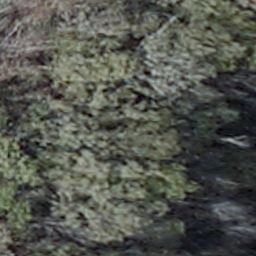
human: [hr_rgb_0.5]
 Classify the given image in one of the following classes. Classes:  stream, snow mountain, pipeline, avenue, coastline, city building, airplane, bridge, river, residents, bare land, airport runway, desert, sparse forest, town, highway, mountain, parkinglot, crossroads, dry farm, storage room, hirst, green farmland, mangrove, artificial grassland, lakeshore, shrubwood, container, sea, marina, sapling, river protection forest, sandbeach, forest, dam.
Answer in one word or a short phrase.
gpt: shrubwood